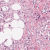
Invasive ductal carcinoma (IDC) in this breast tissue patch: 1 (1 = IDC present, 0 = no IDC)